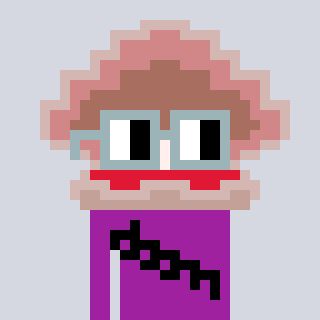
a pixel art character with square dark gray glasses, a oyster-shaped head and a magenta-colored body on a cool background